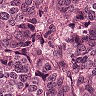
Metastatic tissue present: yes